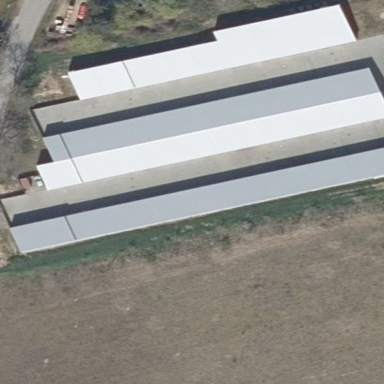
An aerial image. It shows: Group of garages.